Lunar surface albedo tile
Center latitude: -14.438
Center longitude: -34.511
Resolution (meters per pixel, mean): 152.64
Tile area (km^2): 23963.46
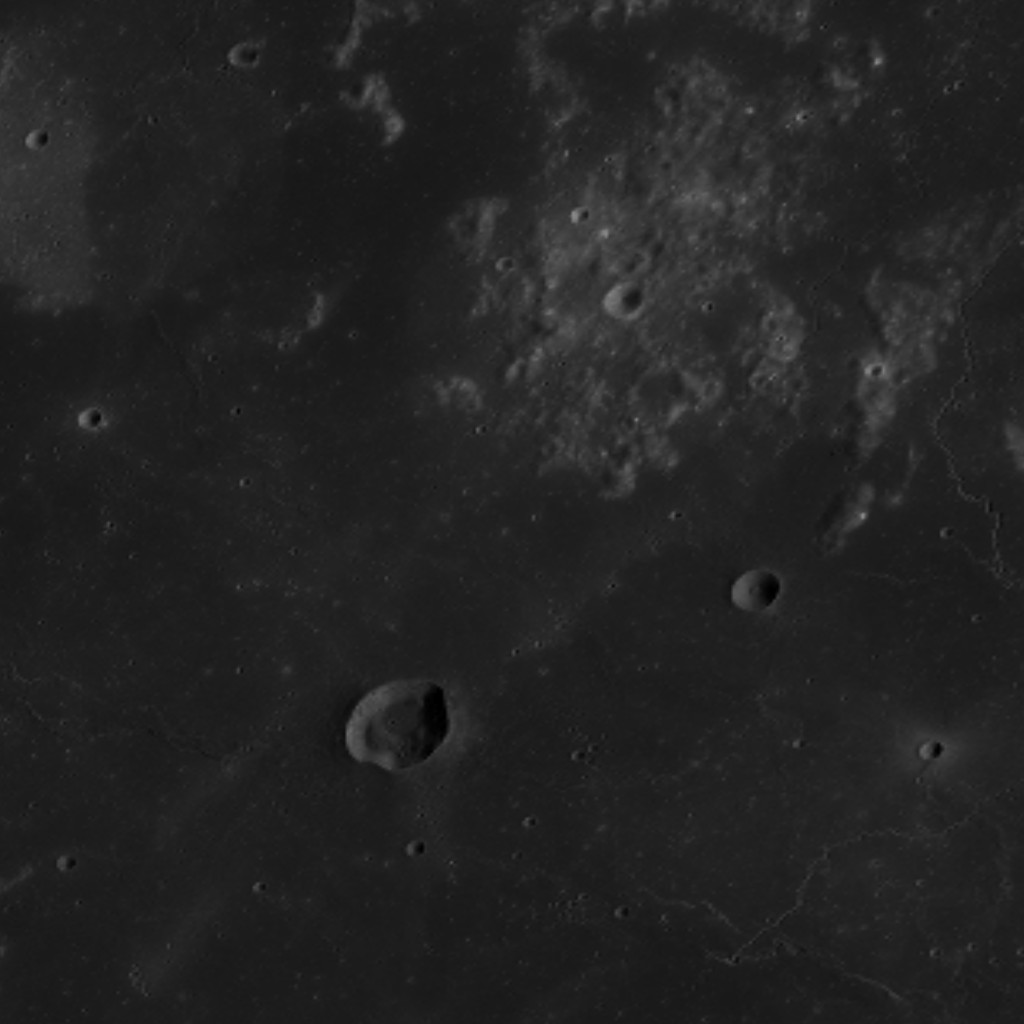